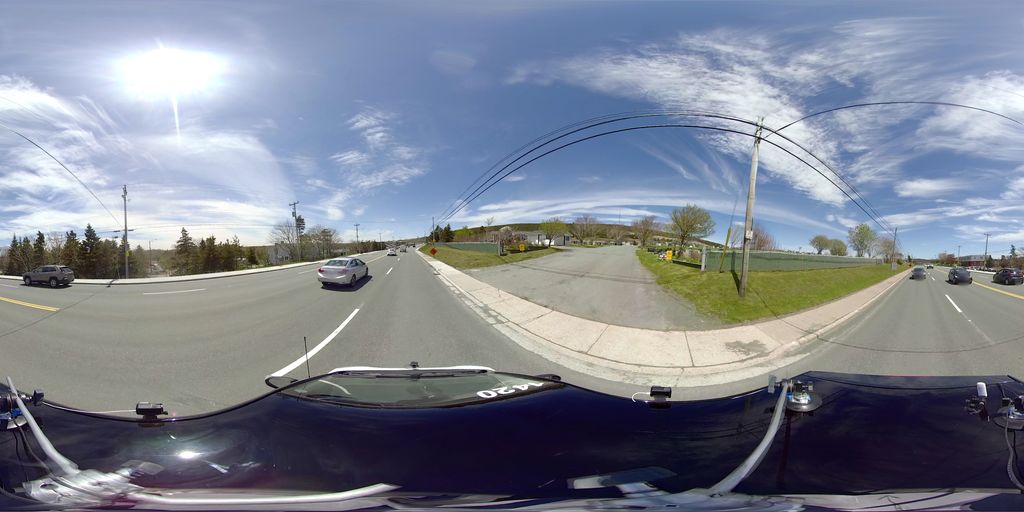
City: st_johns